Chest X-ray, PA view. Patient: 62 years old, sex M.
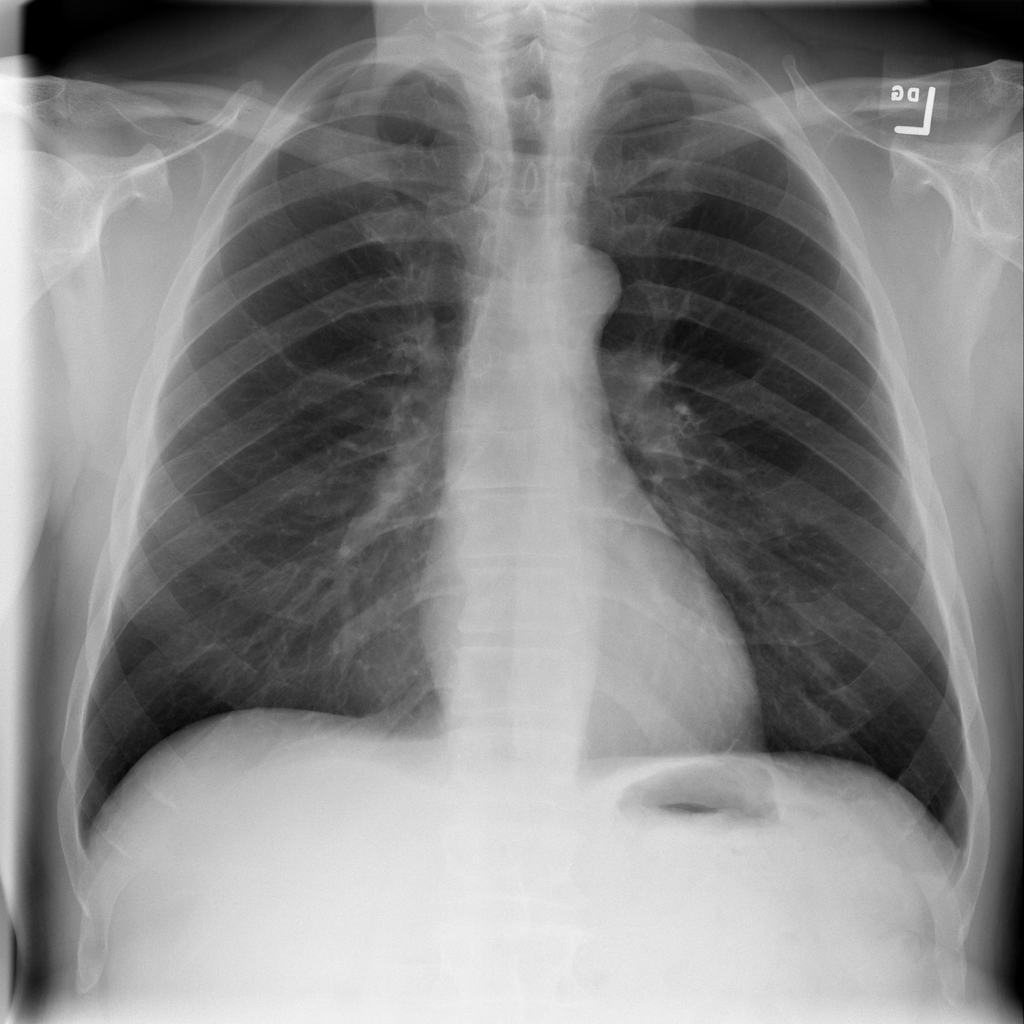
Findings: No Finding